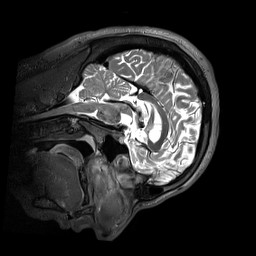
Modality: T2w
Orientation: sagittal
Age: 32
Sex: male
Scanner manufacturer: siemens
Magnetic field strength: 3 T
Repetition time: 3.2 s
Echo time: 0.412 s